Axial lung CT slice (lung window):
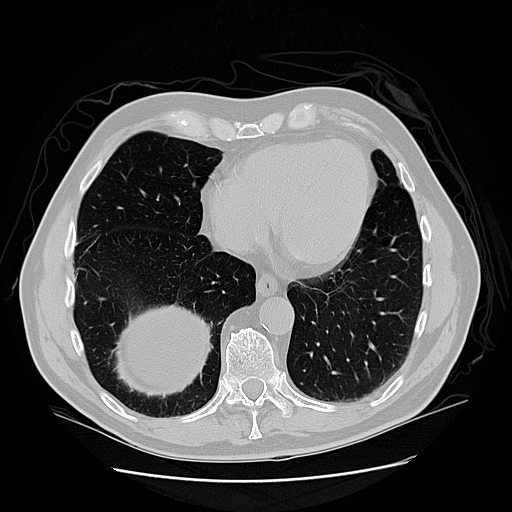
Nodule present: no